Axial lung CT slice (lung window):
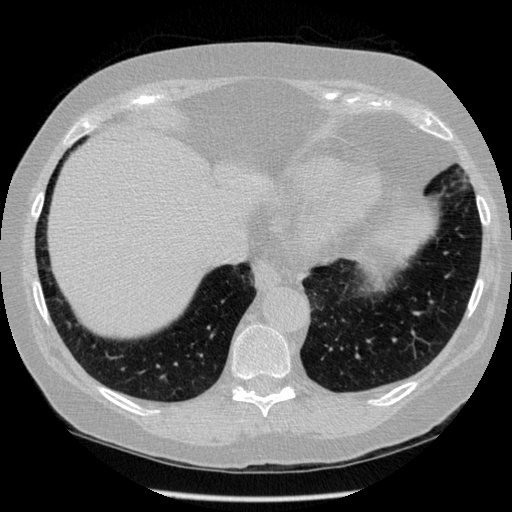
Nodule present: no